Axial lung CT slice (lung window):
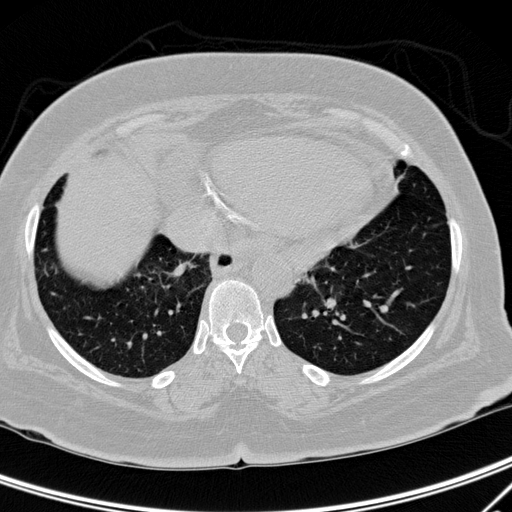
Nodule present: no